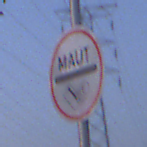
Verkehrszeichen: MautflichtigeStrecke
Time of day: SunriseSunset
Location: Outdoor (Nature)
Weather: Clear
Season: NotSpecified
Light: Natural